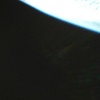
Label: space